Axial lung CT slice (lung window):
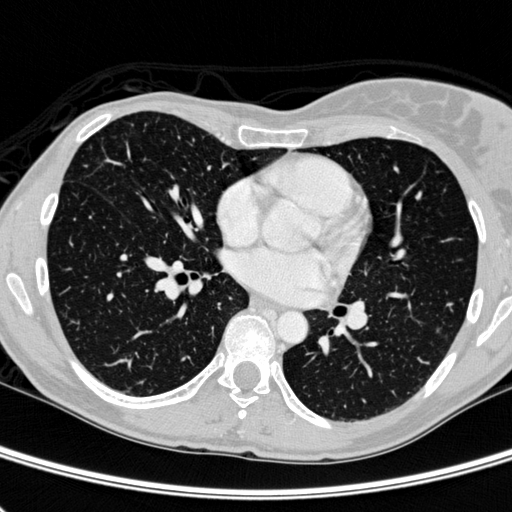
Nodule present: no